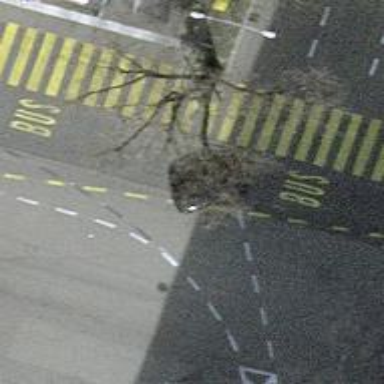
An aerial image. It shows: Tertiary road with asphalt surface and trolley wire.